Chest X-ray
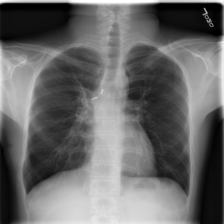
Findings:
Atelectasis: negative
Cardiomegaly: negative
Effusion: negative
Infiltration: negative
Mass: negative
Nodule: negative
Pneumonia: negative
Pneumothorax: negative
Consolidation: negative
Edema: negative
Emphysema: negative
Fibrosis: negative
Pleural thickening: positive
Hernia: negative